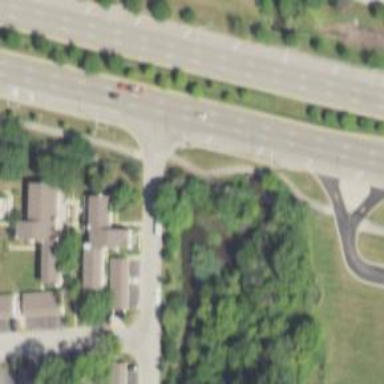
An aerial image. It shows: Cycleway.